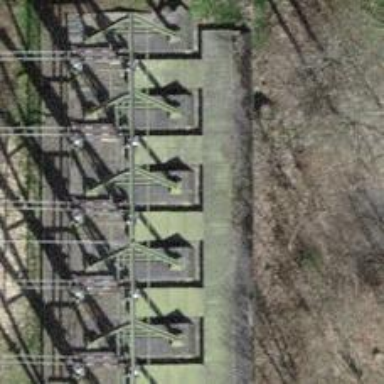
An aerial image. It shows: Three cables of power line.